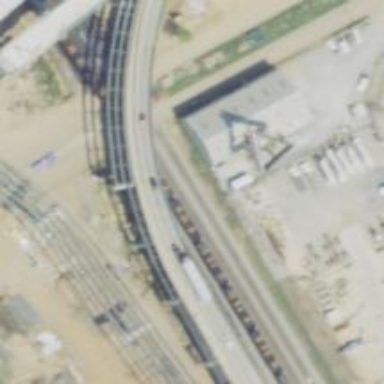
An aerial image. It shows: Railway siding with rails.